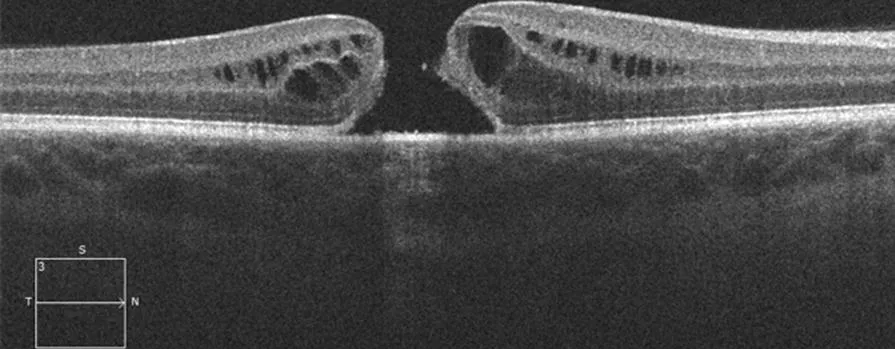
Horizontal high definition spectral domain OCT of the right eye shows a full thickness macular hole.
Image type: ophthalmic_imaging (oct)